Interaction volume radius: 10 \u00c5
Interaction volume height: 10 \u00c5
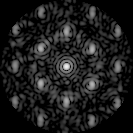
Disorder parameter: 0.4627